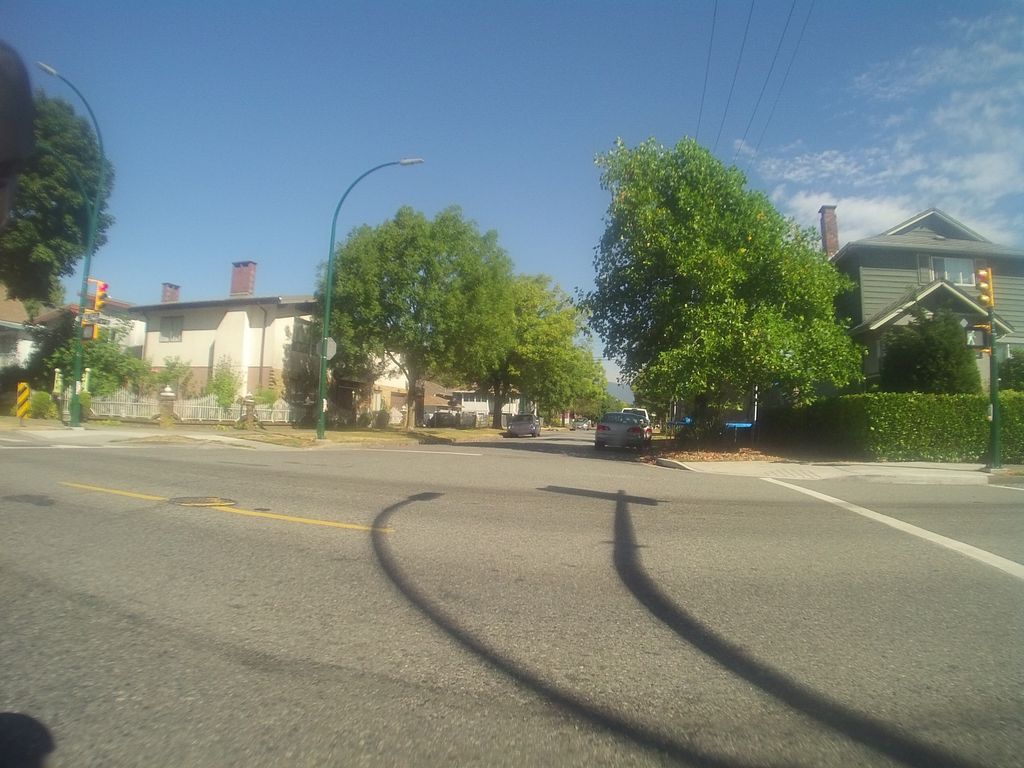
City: vancouver